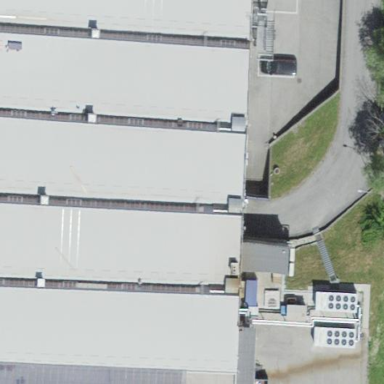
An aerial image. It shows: Industrial building.